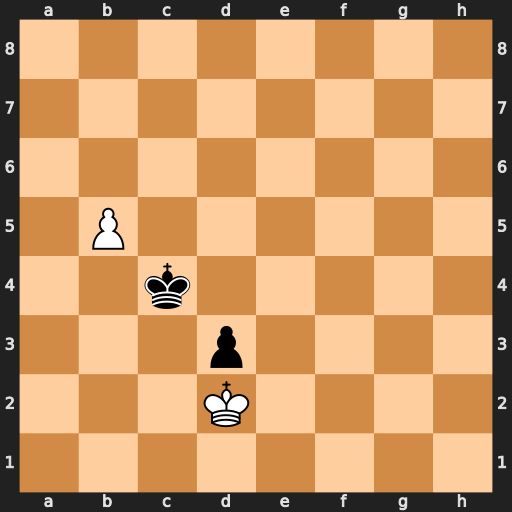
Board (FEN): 8/8/8/1P6/2k5/3p4/3K4/8
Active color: w
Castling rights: -
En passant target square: -
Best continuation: b6 Kc5 b7